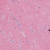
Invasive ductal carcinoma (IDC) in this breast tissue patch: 1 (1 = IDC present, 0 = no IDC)